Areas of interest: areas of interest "Guangyuan Dahu 1939 National Industrial Heritage Cultural and Creative Park"
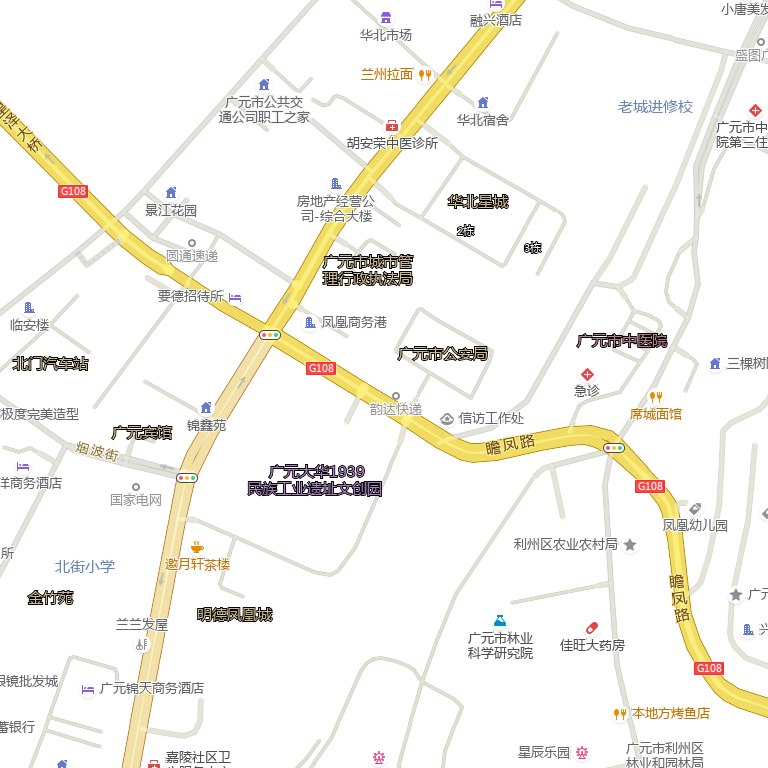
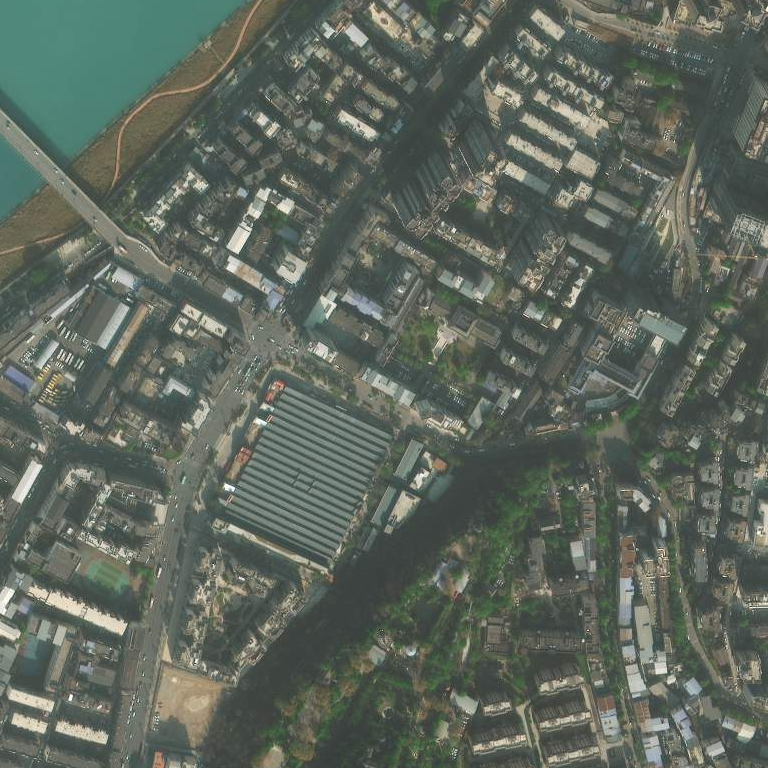